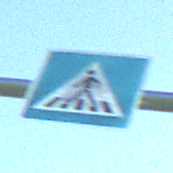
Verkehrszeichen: FussgaengerueberwegRechts
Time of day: MorningAfternoon
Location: Outdoor (Nature)
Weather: PartlyCloudy
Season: NotSpecified
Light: Natural